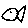
Label: fish